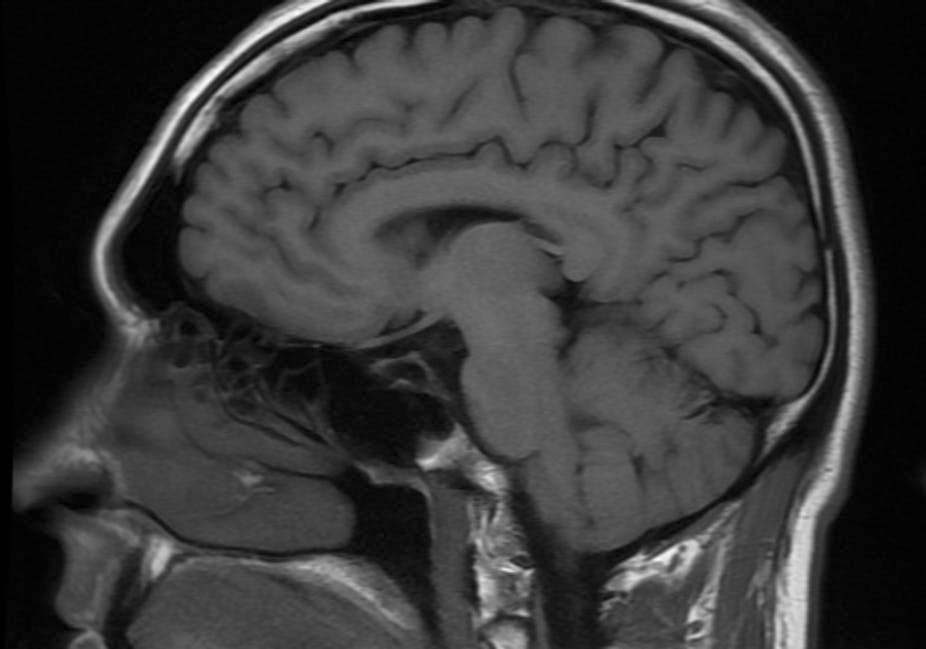
Label: notumor